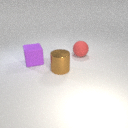
large purple rubber cube to the left of large red rubber sphere